Field crop: maize
Growth stage: 1
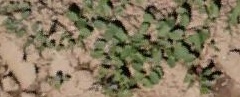
Species: convolvulus